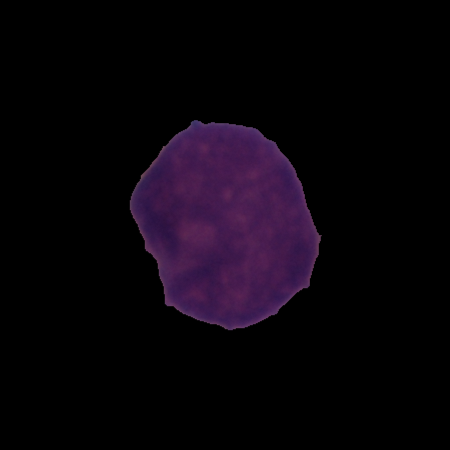
Label: cancer